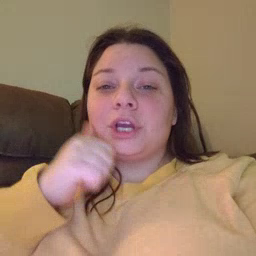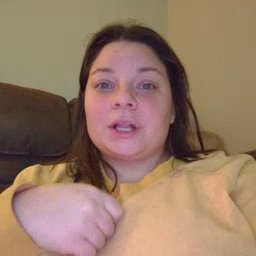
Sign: girl